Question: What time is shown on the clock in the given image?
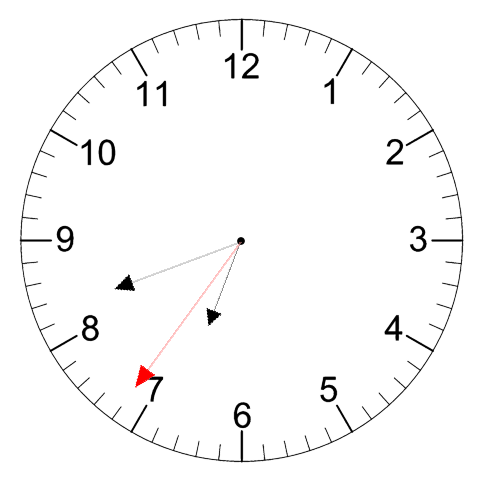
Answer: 06:41:36